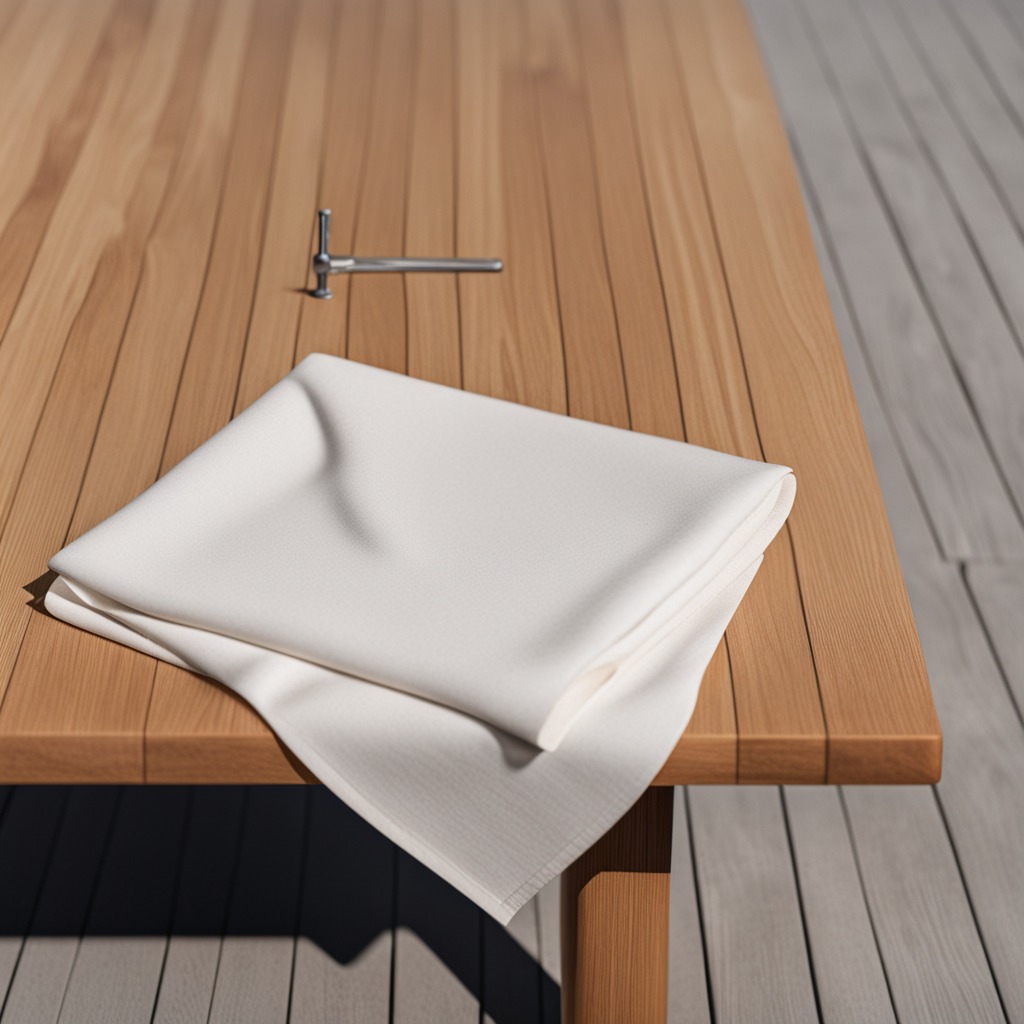
A hammer is lying on a wooden table in an outdoor workshop during daytime bright natural light soft shadows worn but beneath the cloth.